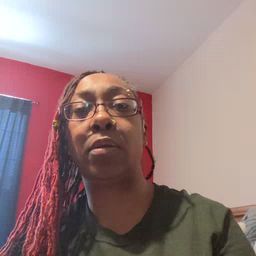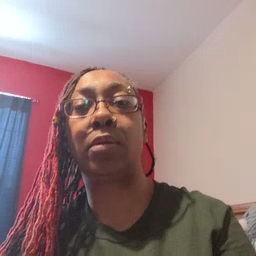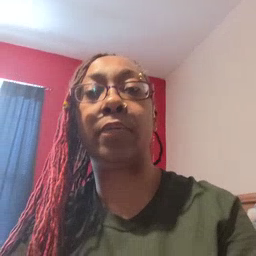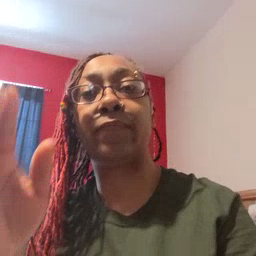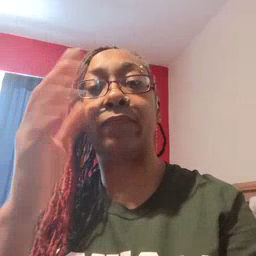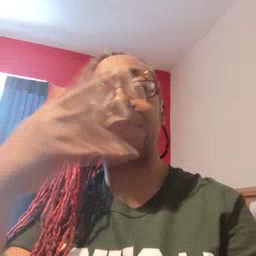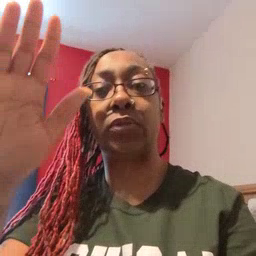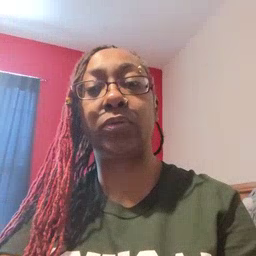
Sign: finish